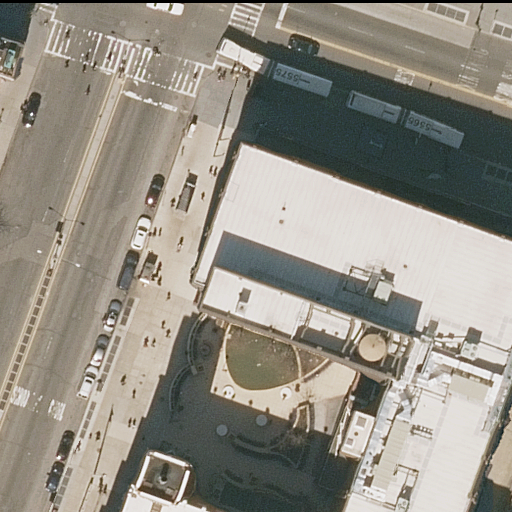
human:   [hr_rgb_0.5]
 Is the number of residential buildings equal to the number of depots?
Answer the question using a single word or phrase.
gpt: no

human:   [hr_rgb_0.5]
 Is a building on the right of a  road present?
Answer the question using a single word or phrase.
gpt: yes

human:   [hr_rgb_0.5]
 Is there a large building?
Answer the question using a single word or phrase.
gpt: yes

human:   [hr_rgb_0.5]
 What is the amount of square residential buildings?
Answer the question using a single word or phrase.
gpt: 0

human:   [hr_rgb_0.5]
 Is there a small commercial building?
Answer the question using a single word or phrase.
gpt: no

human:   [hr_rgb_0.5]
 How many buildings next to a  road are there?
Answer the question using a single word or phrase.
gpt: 3

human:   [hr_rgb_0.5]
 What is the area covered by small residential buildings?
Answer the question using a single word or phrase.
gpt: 25m2

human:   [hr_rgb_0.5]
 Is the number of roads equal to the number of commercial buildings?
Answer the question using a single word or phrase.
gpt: no

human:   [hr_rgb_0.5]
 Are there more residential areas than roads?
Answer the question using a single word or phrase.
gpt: no

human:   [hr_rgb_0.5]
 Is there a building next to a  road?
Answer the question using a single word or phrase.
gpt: yes

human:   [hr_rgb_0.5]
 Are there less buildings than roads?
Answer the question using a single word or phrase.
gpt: no

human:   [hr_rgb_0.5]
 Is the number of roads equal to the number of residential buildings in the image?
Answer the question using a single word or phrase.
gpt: no

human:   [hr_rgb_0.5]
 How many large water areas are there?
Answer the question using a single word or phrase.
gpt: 0

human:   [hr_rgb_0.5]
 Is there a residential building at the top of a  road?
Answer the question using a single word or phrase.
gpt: yes

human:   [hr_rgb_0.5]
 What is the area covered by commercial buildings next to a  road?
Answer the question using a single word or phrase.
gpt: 0m2

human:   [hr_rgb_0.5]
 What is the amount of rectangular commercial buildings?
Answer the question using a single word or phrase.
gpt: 0

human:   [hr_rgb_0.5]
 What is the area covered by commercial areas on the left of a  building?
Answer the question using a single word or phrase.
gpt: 0m2

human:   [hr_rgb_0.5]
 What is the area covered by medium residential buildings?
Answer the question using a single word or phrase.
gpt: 0m2

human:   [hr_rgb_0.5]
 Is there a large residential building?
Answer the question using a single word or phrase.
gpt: yes

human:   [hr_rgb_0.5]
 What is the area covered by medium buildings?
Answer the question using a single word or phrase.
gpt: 315m2

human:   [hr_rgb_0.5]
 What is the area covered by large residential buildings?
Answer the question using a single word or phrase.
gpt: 1333m2

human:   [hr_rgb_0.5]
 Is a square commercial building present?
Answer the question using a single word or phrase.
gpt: no

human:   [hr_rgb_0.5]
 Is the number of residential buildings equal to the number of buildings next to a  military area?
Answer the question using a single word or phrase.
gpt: no

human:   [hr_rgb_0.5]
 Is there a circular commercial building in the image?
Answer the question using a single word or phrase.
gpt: no

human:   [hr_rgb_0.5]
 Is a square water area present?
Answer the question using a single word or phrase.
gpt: no

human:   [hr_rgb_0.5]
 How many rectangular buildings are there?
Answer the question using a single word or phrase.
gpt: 3

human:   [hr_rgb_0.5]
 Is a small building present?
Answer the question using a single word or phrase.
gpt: yes

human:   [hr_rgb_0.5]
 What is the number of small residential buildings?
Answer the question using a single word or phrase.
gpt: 1

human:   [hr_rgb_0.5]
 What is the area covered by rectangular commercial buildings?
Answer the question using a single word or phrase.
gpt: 0m2

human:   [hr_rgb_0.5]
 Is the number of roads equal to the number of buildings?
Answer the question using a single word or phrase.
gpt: yes

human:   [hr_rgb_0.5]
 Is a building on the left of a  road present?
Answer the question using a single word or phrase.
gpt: yes

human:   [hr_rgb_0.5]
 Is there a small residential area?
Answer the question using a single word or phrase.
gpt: no

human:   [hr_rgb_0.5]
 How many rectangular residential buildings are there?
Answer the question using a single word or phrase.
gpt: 2

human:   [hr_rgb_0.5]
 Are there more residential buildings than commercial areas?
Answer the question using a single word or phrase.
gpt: yes

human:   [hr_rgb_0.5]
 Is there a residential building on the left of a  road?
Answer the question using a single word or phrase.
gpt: yes

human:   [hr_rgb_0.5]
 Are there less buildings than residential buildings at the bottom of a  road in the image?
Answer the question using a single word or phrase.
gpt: no